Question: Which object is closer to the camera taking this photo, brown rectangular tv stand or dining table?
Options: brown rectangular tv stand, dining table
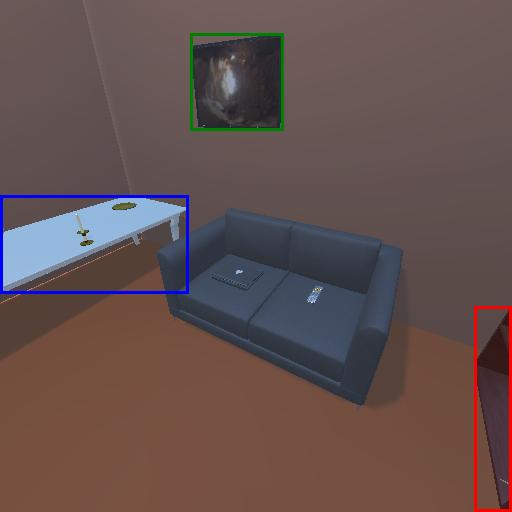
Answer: brown rectangular tv stand